【题型】解答题　【知识点】向量　【难度】easy
如图，已知 $\triangle ABC$ 中，点 $D$ 为边 $AC$ 的中点，设 $\overrightarrow{AD} = \vec{a}$，$\overrightarrow{BD} = \vec{b}$.

(1) 试用向量 $\vec{a}$，$\vec{b}$ 表示下列向量：$\overrightarrow{BA} = \underline{\qquad}$，$\overrightarrow{CB} = \underline{\qquad}$.

(2) 求作：$\overrightarrow{BC} + \overrightarrow{BD}$，$\overrightarrow{BD} - \overrightarrow{AC}$.

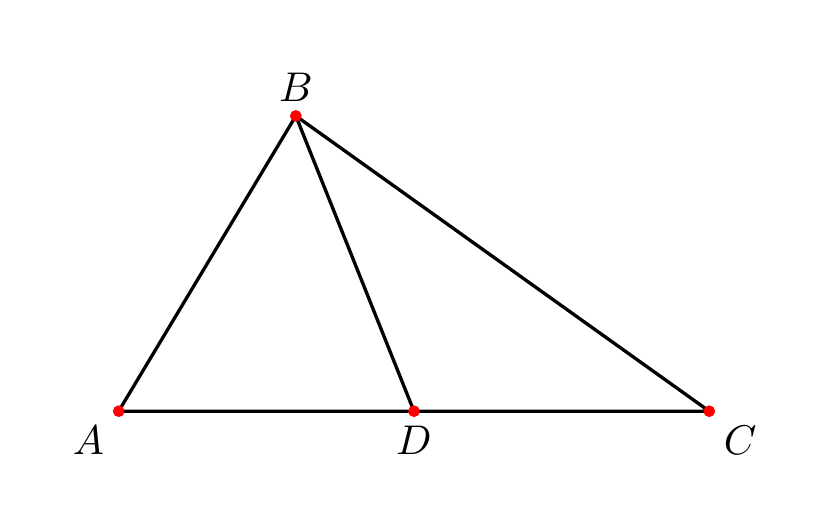
【解答】
【答案】 (1) $\vec{b} - \vec{a}$，$-\vec{a} - \vec{b}$；(2) 见解析

【分析】 (1) 根据三角形法则，由 $\overrightarrow{BA} = \overrightarrow{BD} - \overrightarrow{AD}$ 即可求得其值，由点 $D$ 为边 $AC$ 的中点，由 $\overrightarrow{BC} = \overrightarrow{BD} + \overrightarrow{DC}$ 即可求得其值；

(2) 如图 1，首先过点 $C$ 作 $CE \parallel BD$，且使 $CE = BD$，连接 $BE$，向量 $\overrightarrow{BE} = \overrightarrow{BC} + \overrightarrow{BD}$，同理作 $CF \parallel BD$，且 $CF = BD$，则 $\overrightarrow{FA} = \overrightarrow{BD} - \overrightarrow{AC}$.

【解析】 (1) $\because \overrightarrow{AD} = \vec{a}$，$\overrightarrow{BD} = \vec{b}$,

$\therefore \overrightarrow{BA} = \overrightarrow{BD} - \overrightarrow{AD} = \vec{b} - \vec{a}$；$\overrightarrow{BC} = \overrightarrow{BD} + \overrightarrow{DC} = -\vec{a} - \vec{b}$；

(2) 如图所示：

【点睛】 考查了平面向量的知识，考查了学生的动手能力. 解题的关键是三角形法则的应用.

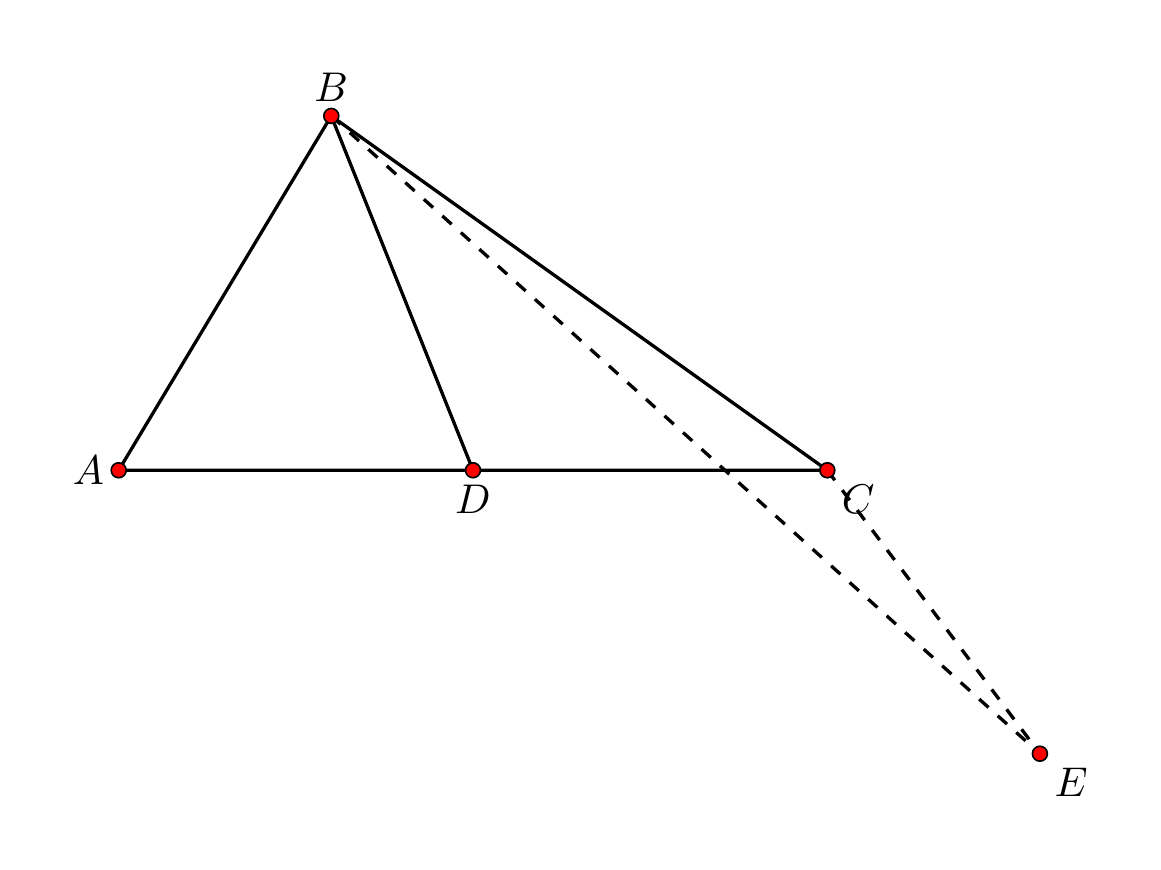
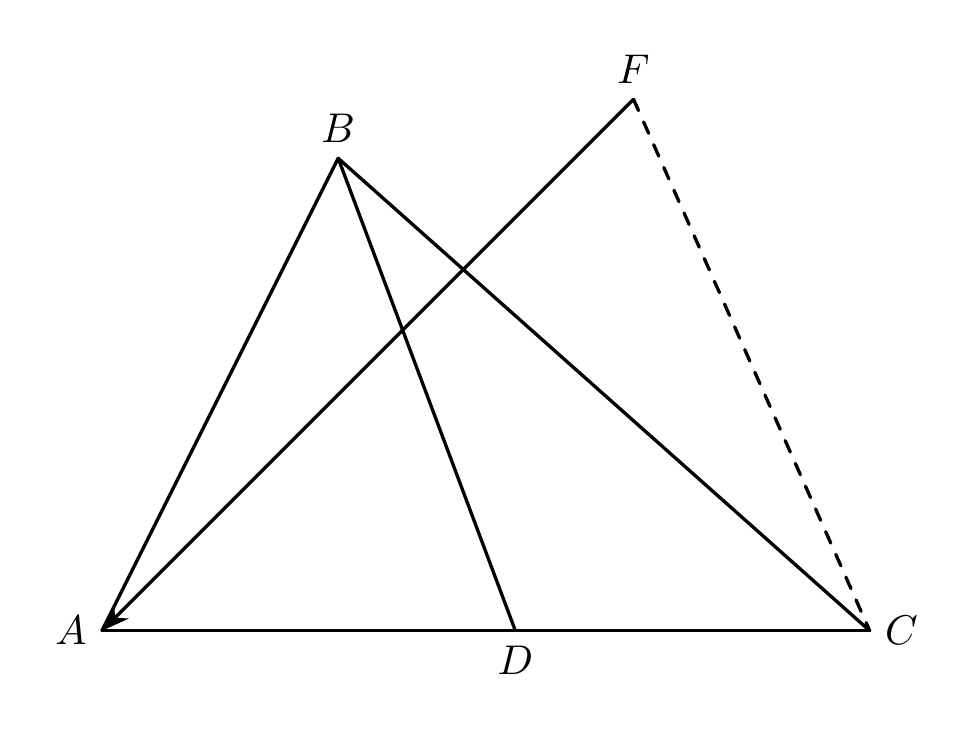